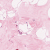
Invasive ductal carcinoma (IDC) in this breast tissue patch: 0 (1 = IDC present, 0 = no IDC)